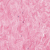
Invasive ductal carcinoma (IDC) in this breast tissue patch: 0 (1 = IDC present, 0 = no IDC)